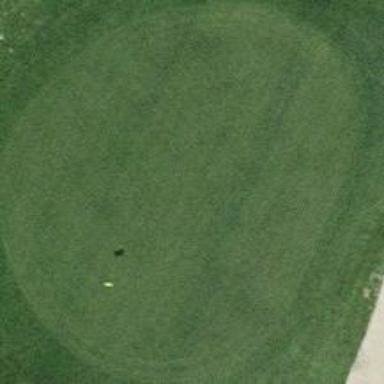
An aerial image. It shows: Golf green.